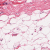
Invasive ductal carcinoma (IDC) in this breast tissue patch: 0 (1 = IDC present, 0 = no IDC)